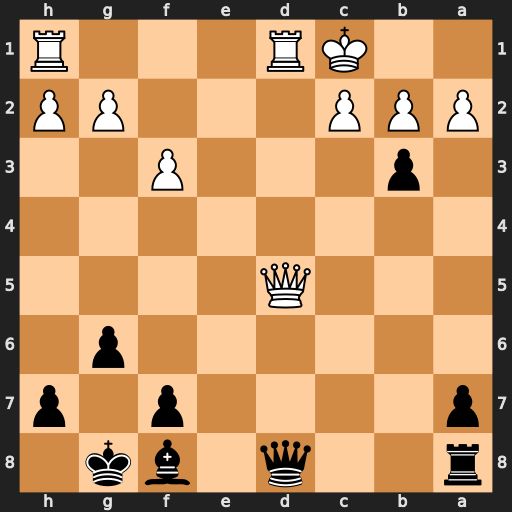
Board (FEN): r2q1bk1/p4p1p/6p1/3Q4/8/1p3P2/PPP3PP/2KR3R
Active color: b
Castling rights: -
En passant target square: -
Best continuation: Bh6+ Kb1 bxc2+ Kxc2 Rc8+ Kb1 Rc1+ Rxc1 Qxd5